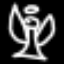
Label: angel